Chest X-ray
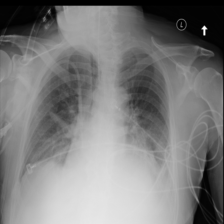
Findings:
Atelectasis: negative
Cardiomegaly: negative
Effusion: negative
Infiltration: negative
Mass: negative
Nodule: negative
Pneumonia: negative
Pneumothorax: negative
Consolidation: negative
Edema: negative
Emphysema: negative
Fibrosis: negative
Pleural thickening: negative
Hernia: negative